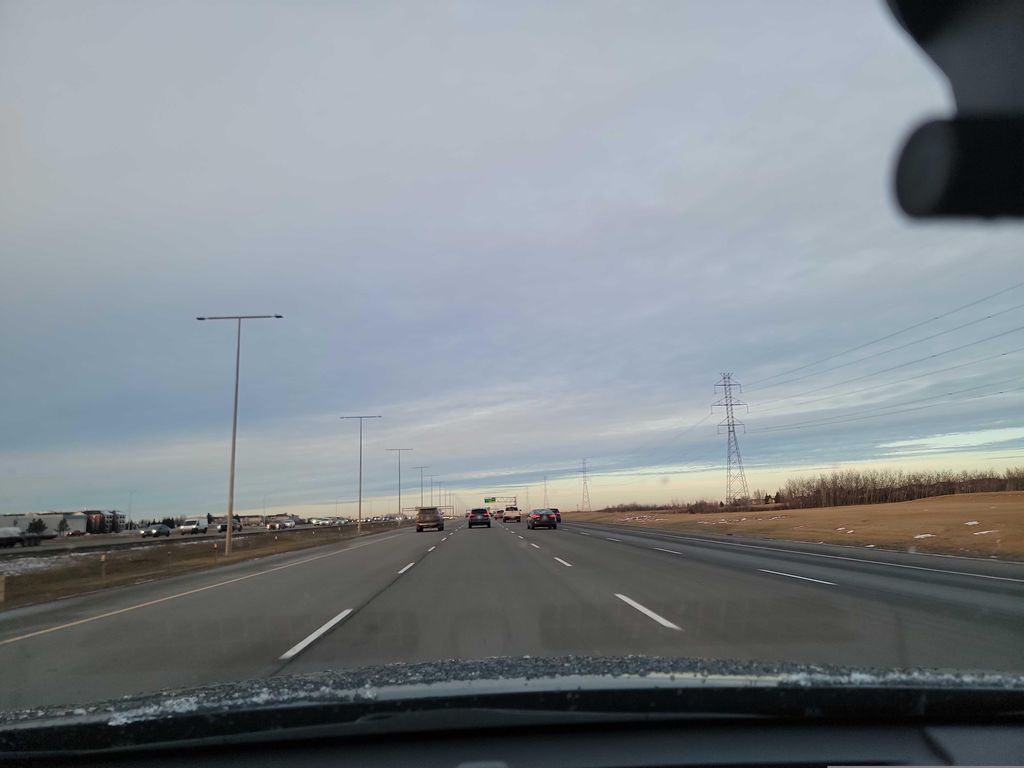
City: edmonton